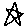
Label: star